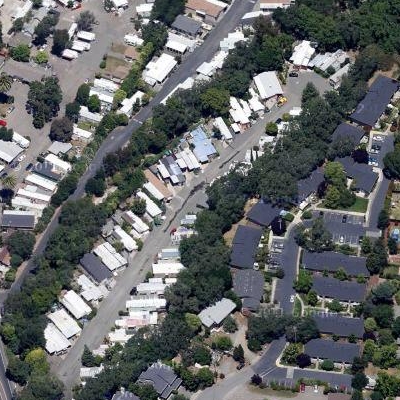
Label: Resident